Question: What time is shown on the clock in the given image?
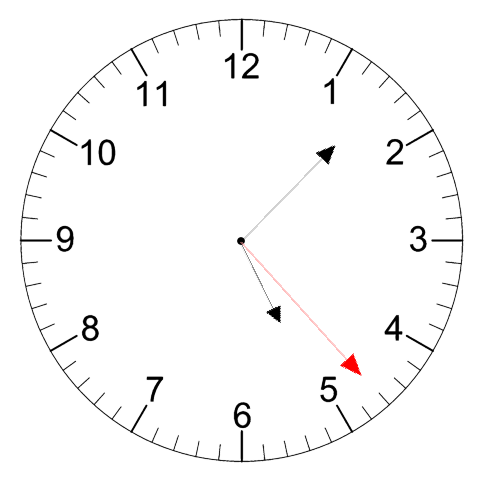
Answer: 05:07:23